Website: lowes
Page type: customer-info-address
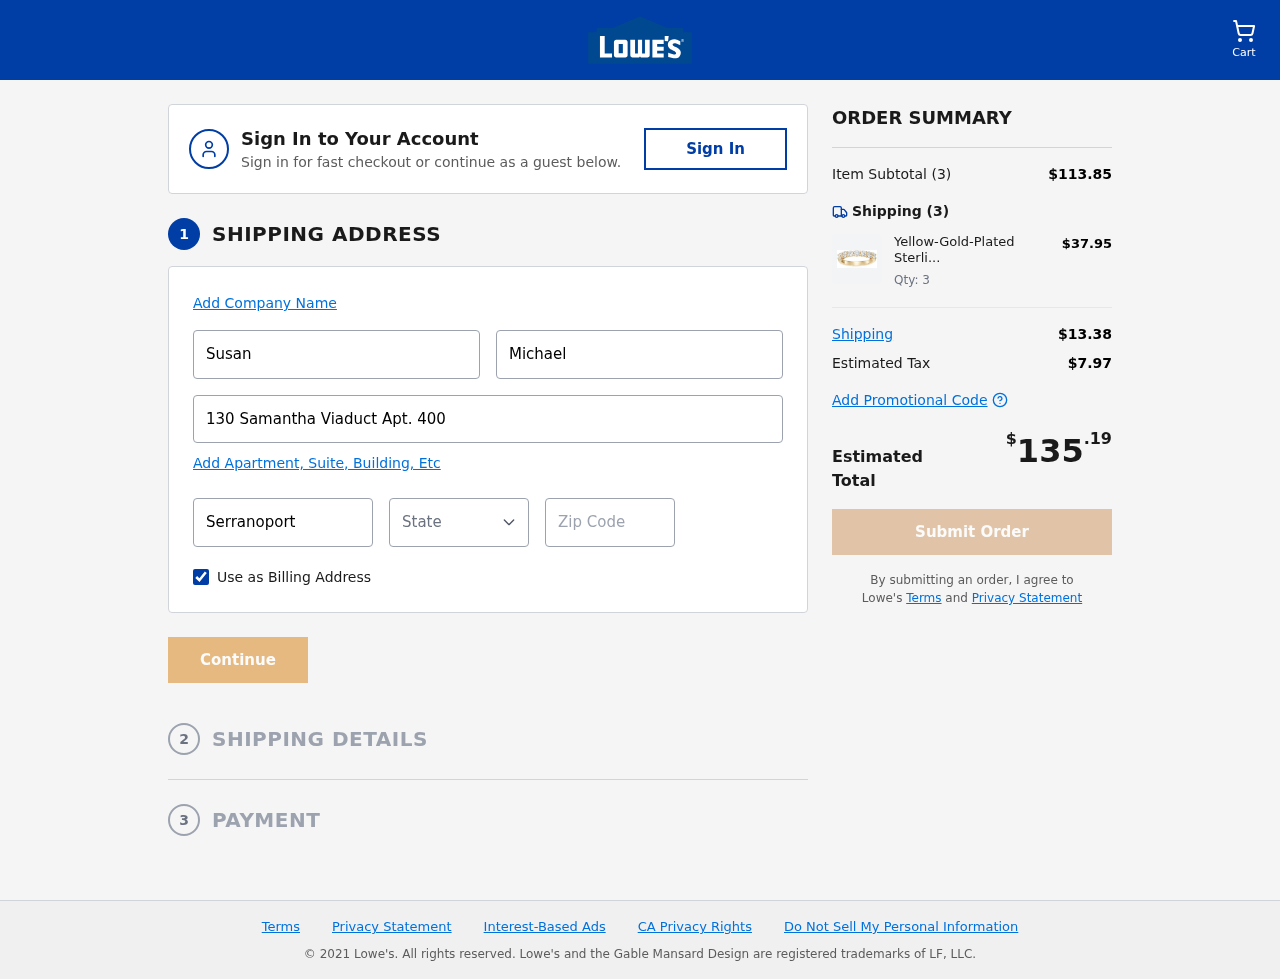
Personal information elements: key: PII_CITY
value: Serranoport
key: PII_FIRSTNAME
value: Susan
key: PII_LASTNAME
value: Michael
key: PII_POSTCODE
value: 11032
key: PII_STATE_ABBR
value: KS
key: PII_STREET
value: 130 Samantha Viaduct Apt. 400
Product elements: key: PRODUCT1_NAME
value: Yellow-Gold-Plated Sterling Silver 7-Stone Ring made with Swarovski Zirconia (1 cttw), Size 7
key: PRODUCT1_PRICE
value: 37.95
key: PRODUCT1_QUANTITY
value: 3
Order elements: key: ORDER_NUM_ITEMS
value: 3
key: ORDER_SUBTOTAL
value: $113.85
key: ORDER_NUM_ITEMS2
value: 3
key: ORDER_SHIPPING_COST
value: $13.38
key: ORDER_TAX
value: $7.97
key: ORDER_TOTAL
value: $135.19